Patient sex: M
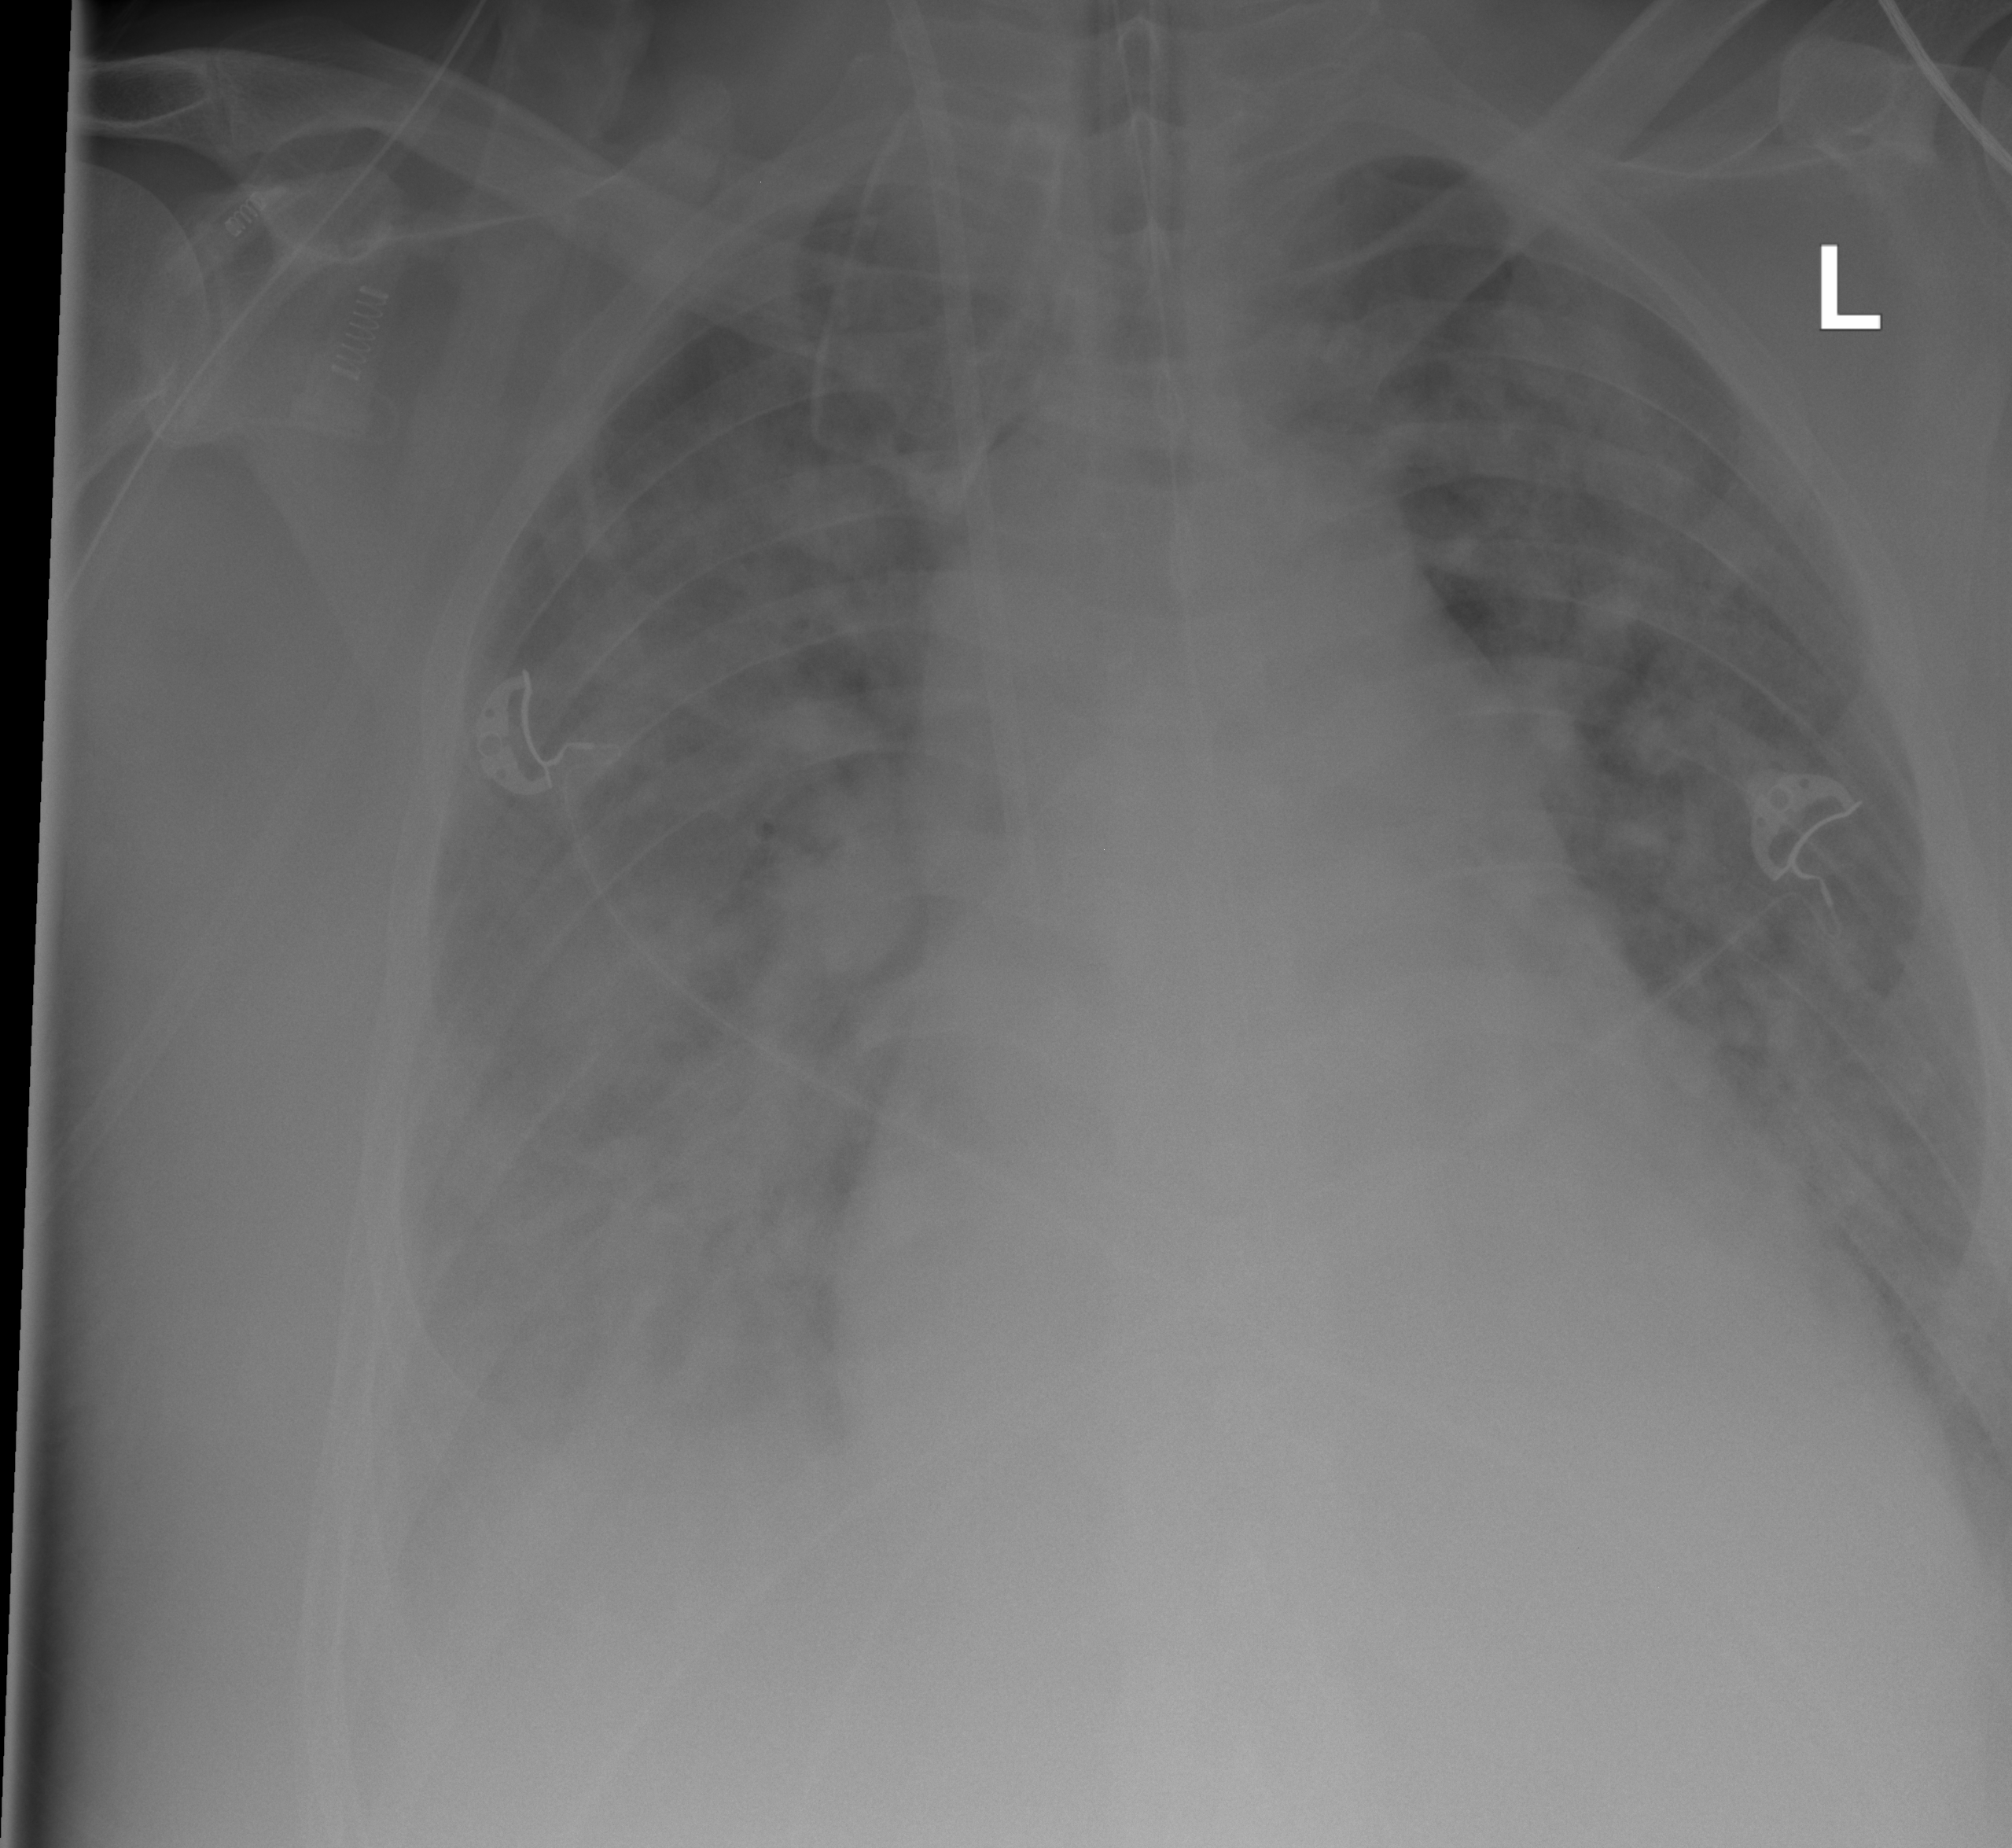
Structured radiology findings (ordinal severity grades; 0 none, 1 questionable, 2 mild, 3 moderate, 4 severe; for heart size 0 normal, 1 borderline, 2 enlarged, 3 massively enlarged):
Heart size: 3
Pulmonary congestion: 4
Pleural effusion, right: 2
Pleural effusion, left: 2
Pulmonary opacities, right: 3
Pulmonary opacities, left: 3
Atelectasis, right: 3
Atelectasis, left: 3